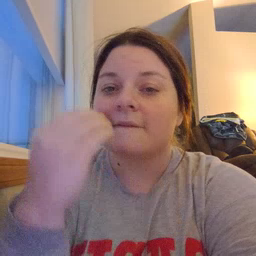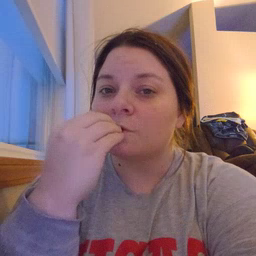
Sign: food